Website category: university
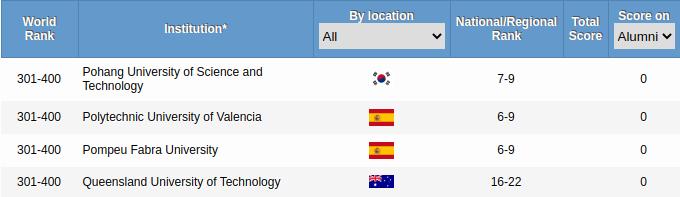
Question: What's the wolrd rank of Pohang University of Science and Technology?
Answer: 301-400

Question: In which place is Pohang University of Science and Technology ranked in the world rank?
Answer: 301-400

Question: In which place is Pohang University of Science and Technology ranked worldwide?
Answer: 301-400

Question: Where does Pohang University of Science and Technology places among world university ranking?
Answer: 301-400

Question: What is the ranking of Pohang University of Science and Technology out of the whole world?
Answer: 301-400

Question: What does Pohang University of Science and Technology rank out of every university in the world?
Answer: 301-400

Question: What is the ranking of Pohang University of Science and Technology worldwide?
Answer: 301-400

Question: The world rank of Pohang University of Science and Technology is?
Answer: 301-400

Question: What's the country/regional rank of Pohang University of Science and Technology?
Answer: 7-9

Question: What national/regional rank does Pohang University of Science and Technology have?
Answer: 7-9

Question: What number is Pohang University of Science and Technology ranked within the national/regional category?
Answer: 7-9

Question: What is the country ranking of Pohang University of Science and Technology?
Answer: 7-9

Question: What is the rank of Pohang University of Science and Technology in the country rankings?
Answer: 7-9

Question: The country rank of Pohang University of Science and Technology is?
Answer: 7-9

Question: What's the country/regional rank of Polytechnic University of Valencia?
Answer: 6-9

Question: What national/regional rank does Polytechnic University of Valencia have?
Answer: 6-9

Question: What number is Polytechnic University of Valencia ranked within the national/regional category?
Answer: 6-9

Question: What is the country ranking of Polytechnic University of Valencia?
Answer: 6-9

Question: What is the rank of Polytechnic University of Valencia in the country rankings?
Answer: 6-9

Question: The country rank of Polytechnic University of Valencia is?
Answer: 6-9

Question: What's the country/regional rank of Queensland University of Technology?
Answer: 16-22

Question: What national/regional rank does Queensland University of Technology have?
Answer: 16-22

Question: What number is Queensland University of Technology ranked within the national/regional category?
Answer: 16-22

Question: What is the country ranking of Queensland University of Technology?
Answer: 16-22

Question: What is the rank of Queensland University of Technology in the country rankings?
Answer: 16-22

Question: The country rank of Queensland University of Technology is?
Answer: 16-22

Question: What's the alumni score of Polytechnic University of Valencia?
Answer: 0

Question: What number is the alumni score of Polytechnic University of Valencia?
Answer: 0

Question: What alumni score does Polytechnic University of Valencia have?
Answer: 0

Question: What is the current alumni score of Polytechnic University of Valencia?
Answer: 0

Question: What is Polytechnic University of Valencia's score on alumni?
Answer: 0

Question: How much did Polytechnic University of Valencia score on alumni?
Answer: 0

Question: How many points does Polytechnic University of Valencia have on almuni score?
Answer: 0

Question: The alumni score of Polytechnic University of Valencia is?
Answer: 0